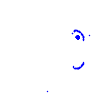
Particle: kaon